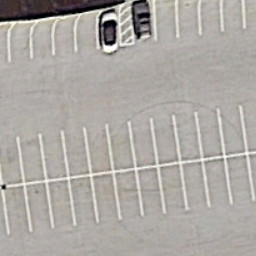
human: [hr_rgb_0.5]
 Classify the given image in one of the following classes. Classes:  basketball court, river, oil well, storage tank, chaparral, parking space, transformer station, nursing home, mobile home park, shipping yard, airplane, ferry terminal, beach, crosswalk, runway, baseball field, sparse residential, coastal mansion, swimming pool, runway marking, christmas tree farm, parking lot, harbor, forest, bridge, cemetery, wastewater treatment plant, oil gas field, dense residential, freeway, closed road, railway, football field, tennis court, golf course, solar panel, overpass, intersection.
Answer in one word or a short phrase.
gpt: parking space